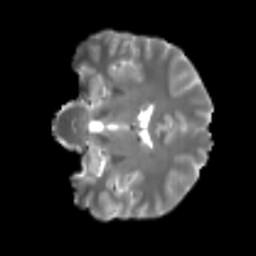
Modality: T2w
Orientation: coronal
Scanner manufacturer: siemens
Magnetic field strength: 3 T
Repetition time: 4 s
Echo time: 0.0594 s